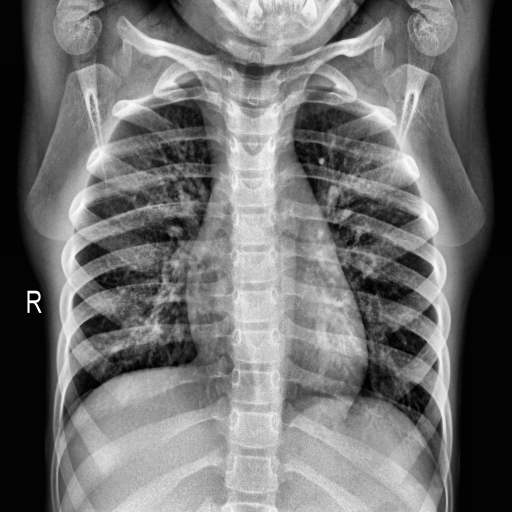
Finding: NORMAL